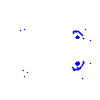
Particle: electron